Current action and preconditions to check: trajectory_clear

Your task: For each precondition in the list above, predict whether it will hold at this action.

Consider the current scene as observed from the mobile robot's camera, and analyze the predicted future states of all dynamic agents (e.g., people, animals, vehicles, or any moving entities) within the NEXT SECOND.

IMPORTANT: Only answer "very likely" if you are absolutely certain—based on strong, clear evidence—that a dynamic agent will violate the precondition in the predicted future state. Do NOT answer "very likely" for unlikely, ambiguous, or low-probability risks.

Ask yourself for each precondition: Is there a high probability, with clear and convincing evidence, that the predicted future states of any dynamic agent will interfere with the predicted future state of the currently executing action within the NEXT SECOND, causing that precondition to fail?

Assess the risk level based on these predictions. Use "likely" or "very likely" if motions create a clear risk of interference.

Use "neutral" or "improbable" if agents are nearby but their predicted paths are clearly diverging or non-conflicting.

Failure Risk Categories: "very improbable", "improbable", "neutral", "likely", "very likely"

Answer Format: Output ONLY the probability_of_failure value from these categories: "very improbable", "improbable", "neutral", "likely", "very likely"

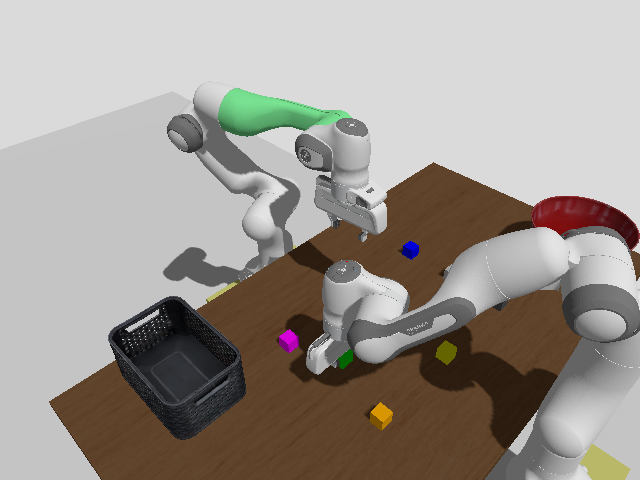

Answer: neutral